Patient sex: M
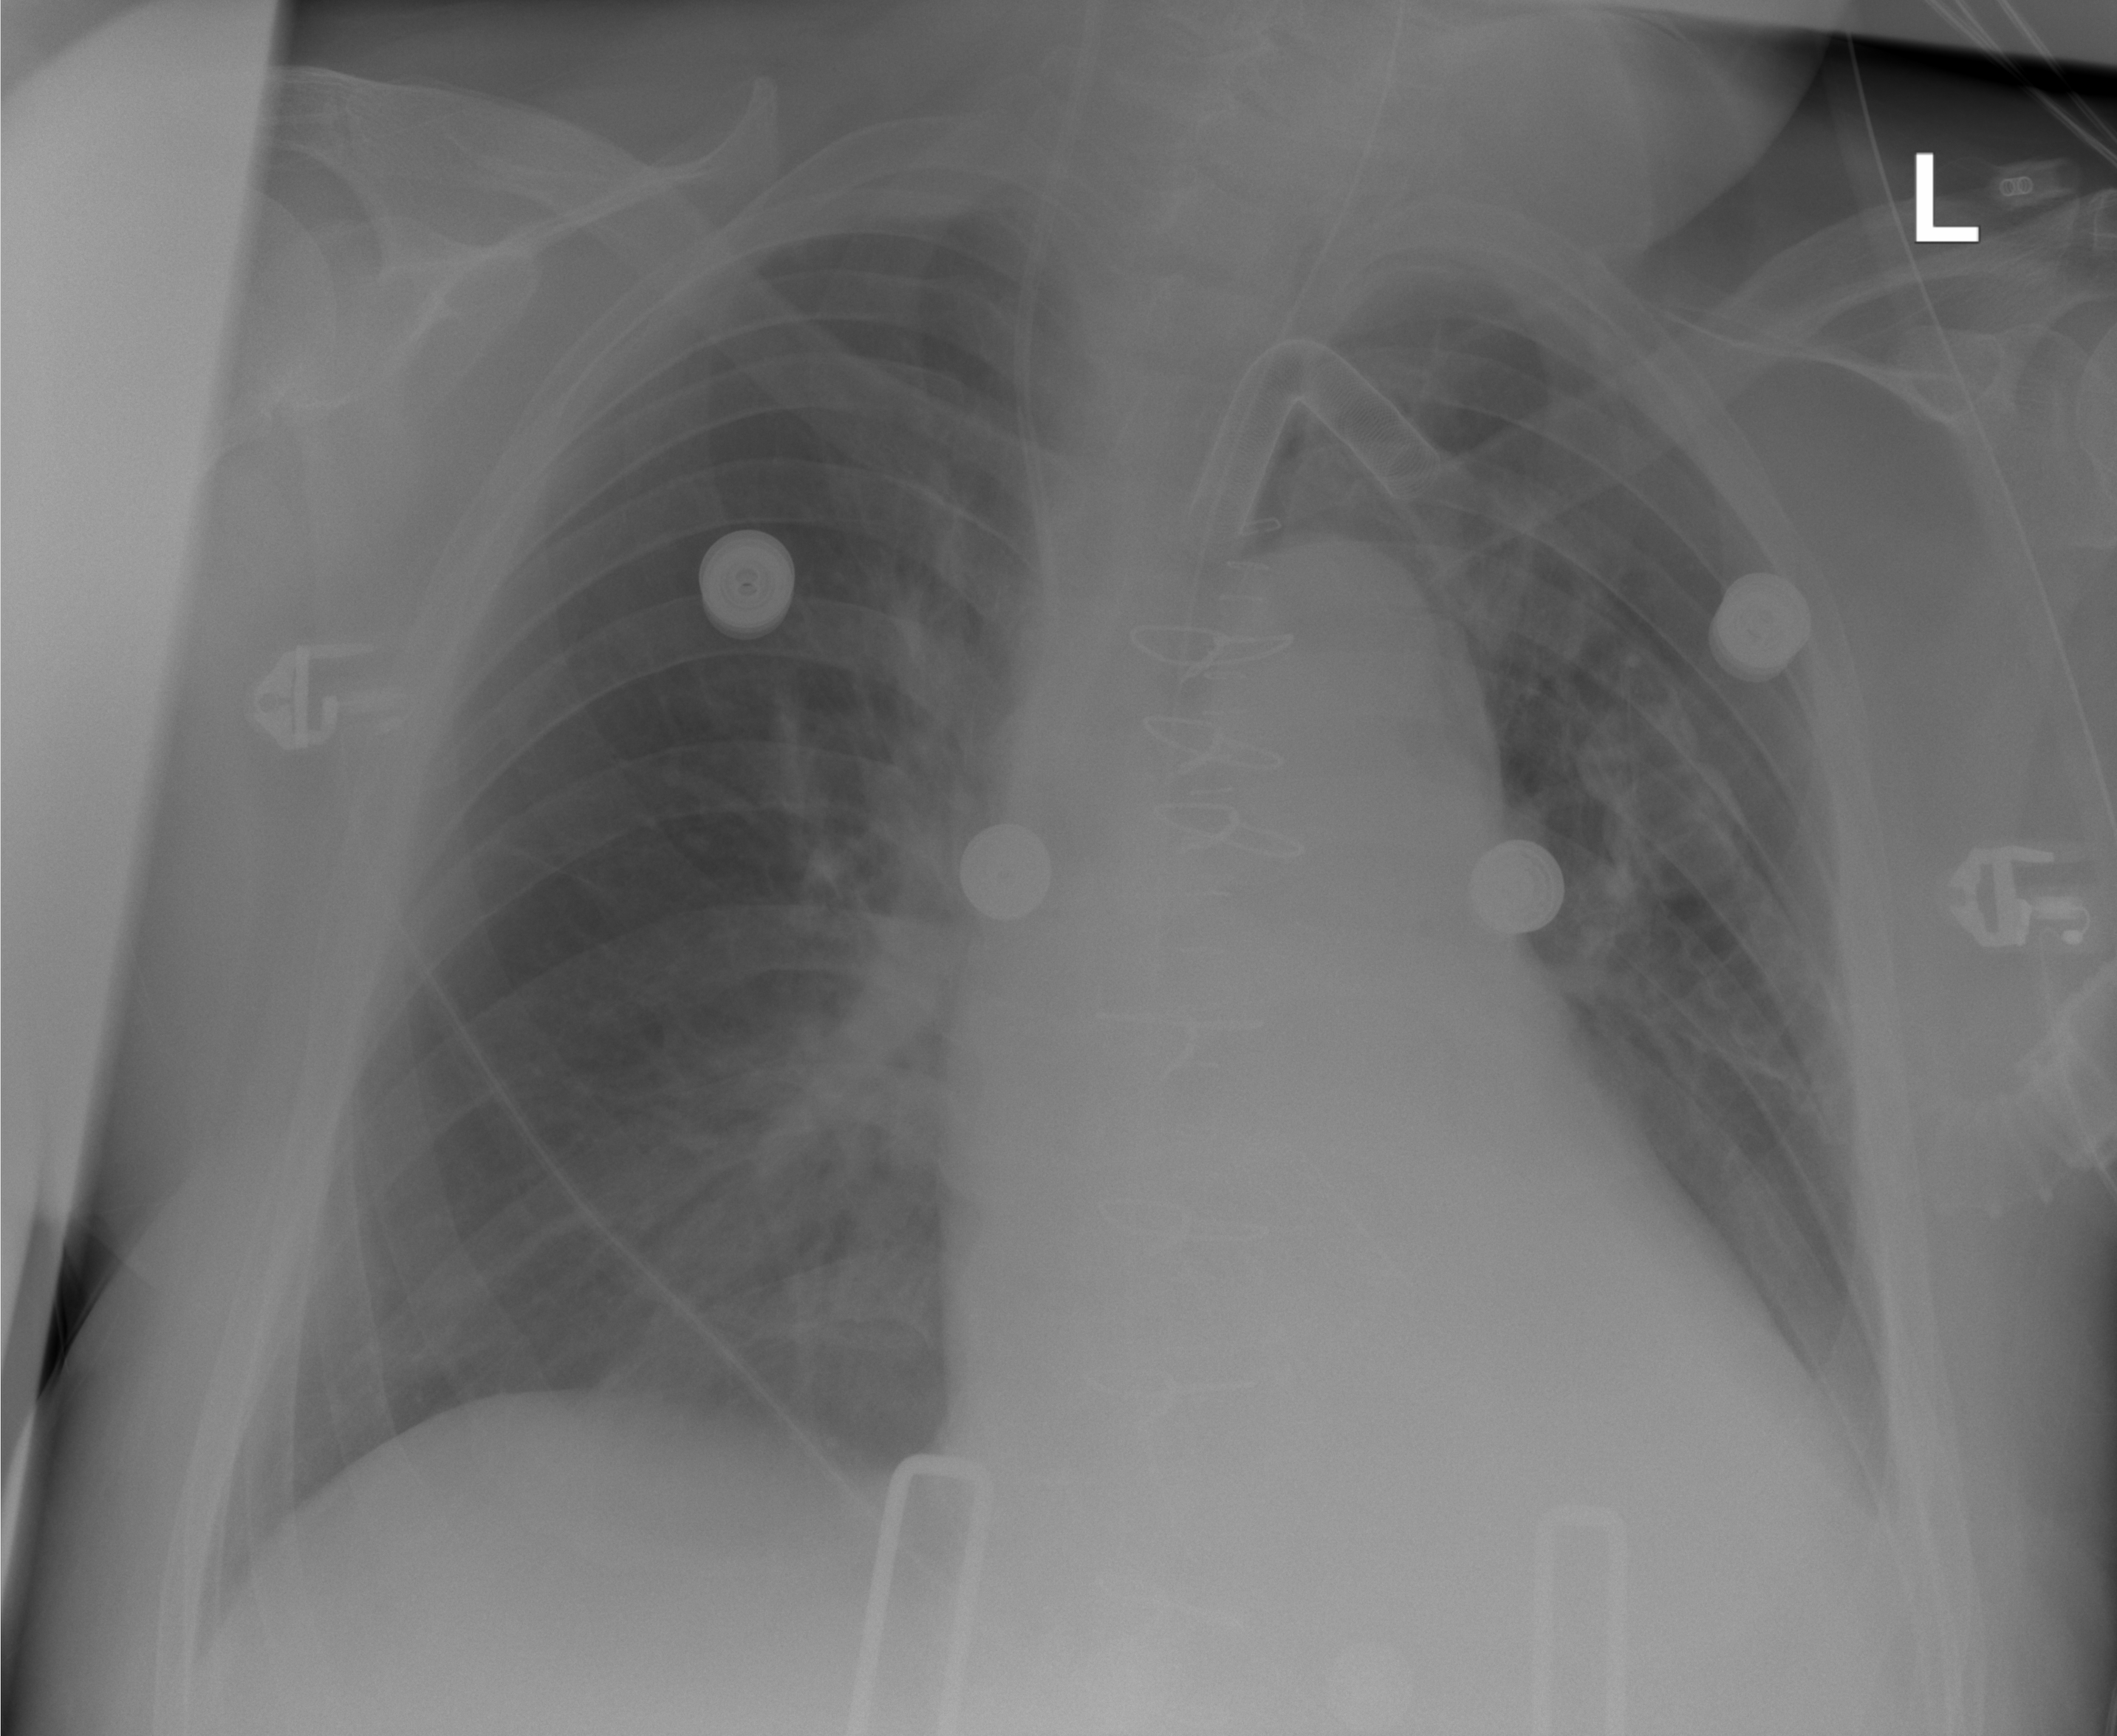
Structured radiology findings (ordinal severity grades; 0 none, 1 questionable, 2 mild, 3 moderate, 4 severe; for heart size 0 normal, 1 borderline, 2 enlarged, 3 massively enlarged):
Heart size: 1
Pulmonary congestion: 2
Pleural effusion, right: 0
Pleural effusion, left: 2
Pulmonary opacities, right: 0
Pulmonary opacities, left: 0
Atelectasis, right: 0
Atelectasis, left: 2